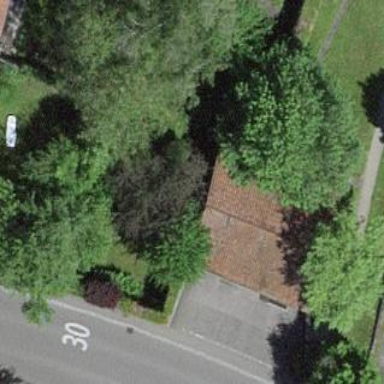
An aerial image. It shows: Group of garages.